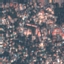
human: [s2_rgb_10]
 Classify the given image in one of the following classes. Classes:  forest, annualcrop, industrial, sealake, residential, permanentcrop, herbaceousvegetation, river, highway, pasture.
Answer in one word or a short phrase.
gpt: Residential